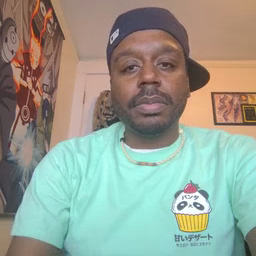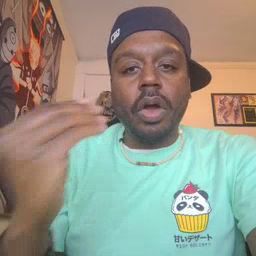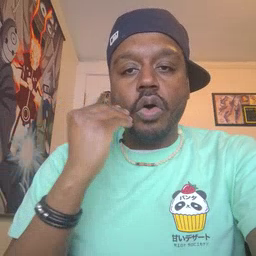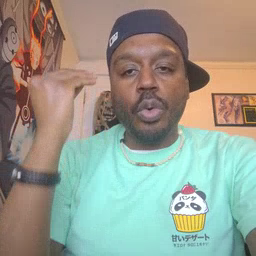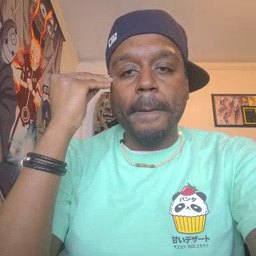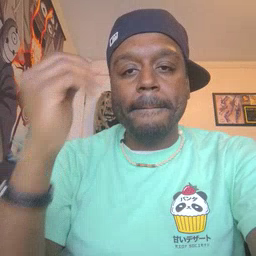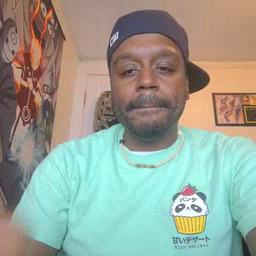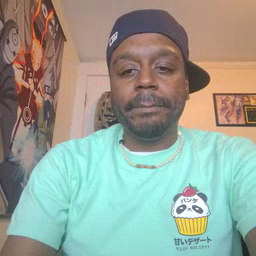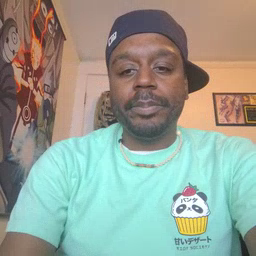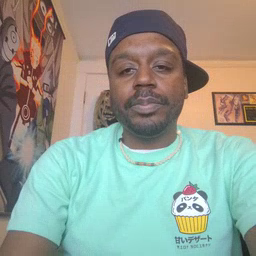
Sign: home